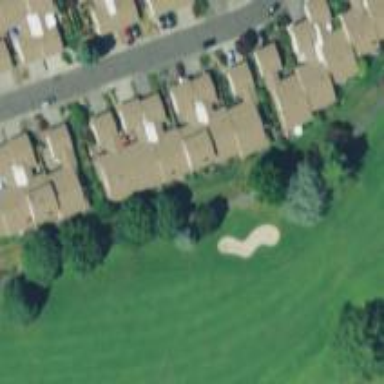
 specifically mown fairway on golf course."